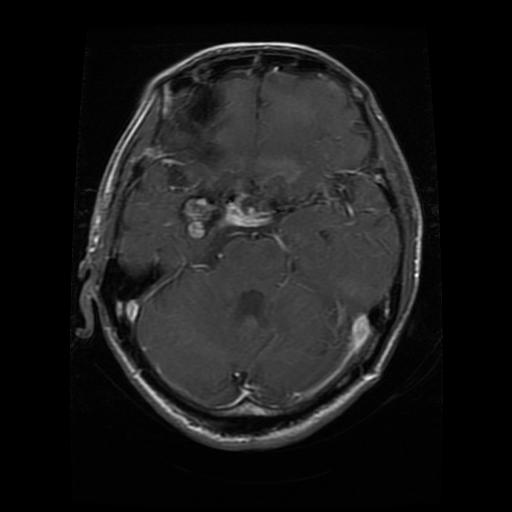
Label: glioma